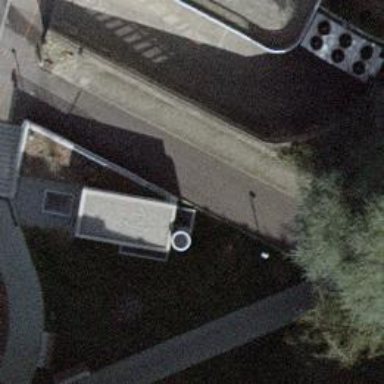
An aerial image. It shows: Footway tunnel.